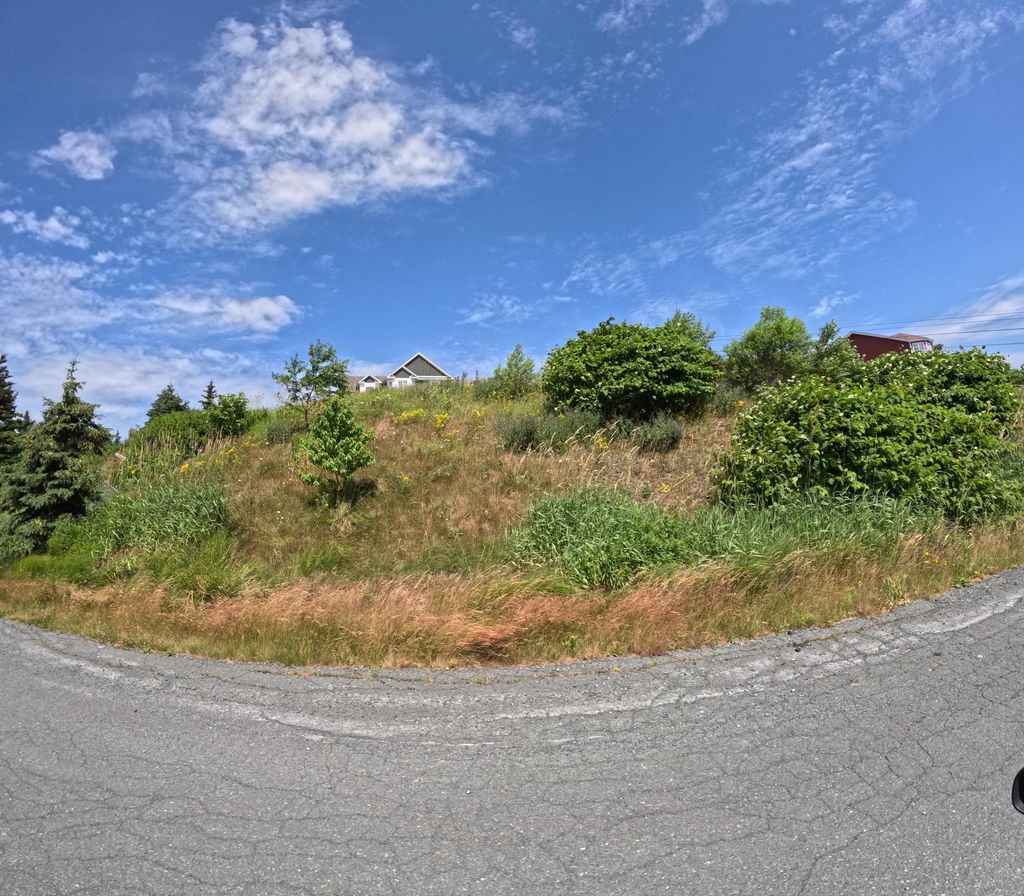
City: st_johns